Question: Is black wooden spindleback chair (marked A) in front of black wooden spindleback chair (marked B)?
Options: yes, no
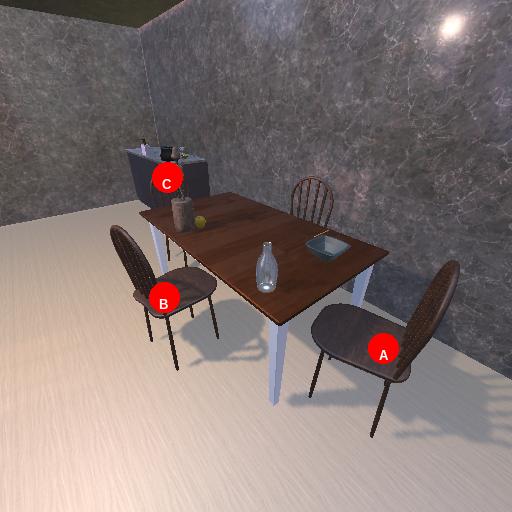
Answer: yes